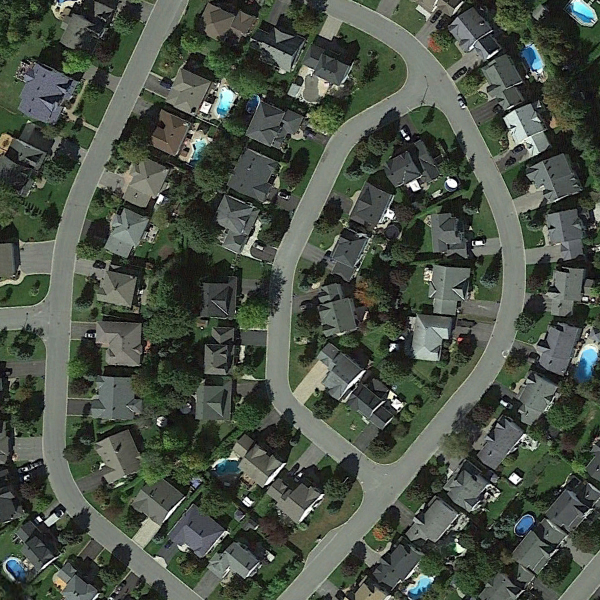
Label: DenseResidential